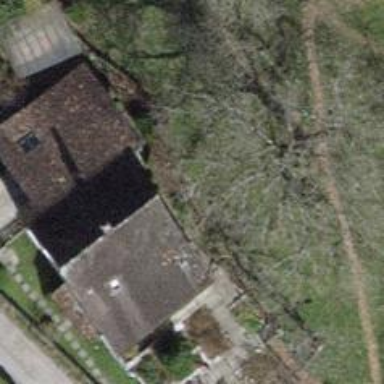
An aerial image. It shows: Detached building.